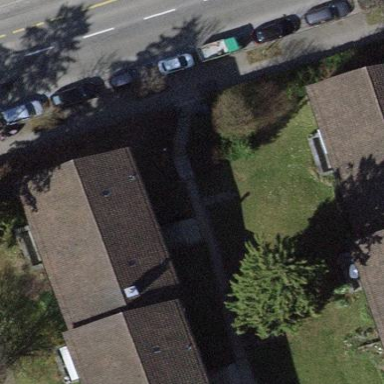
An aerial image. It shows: Building with pitched roof.